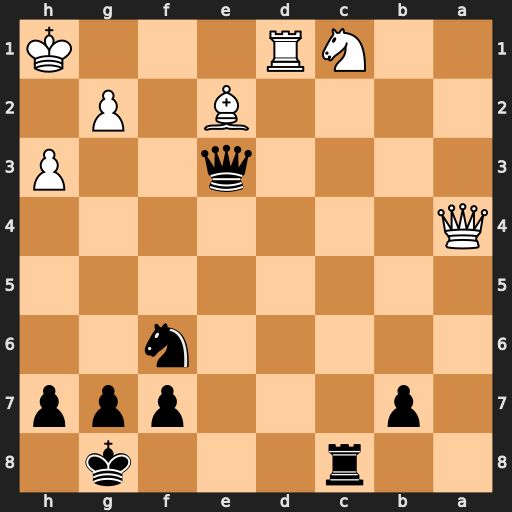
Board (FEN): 2r3k1/1p3ppp/5n2/8/Q7/4q2P/4B1P1/2NR3K
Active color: b
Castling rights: -
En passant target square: -
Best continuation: Rxc1 Qa8+ Ne8 Rxc1 Qxc1+